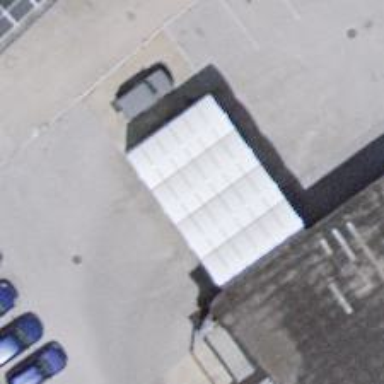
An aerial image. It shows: Car wash facility.